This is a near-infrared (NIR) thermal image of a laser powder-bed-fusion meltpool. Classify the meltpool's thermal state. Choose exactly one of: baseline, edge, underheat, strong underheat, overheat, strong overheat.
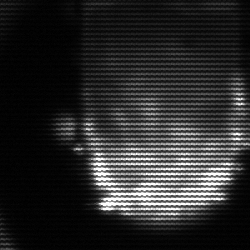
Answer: baseline